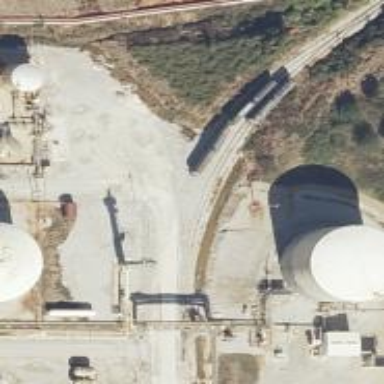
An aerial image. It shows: Rail spur service.